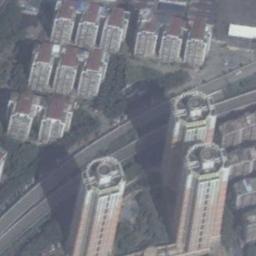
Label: commercial_area